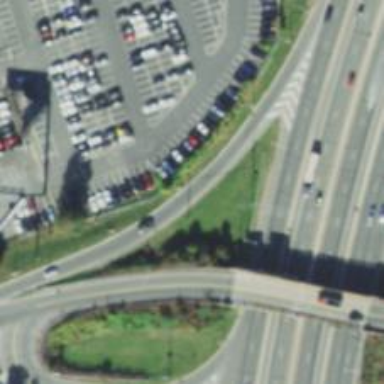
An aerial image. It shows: Trunk link highway.